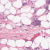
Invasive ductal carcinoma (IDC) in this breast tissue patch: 1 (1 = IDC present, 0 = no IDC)